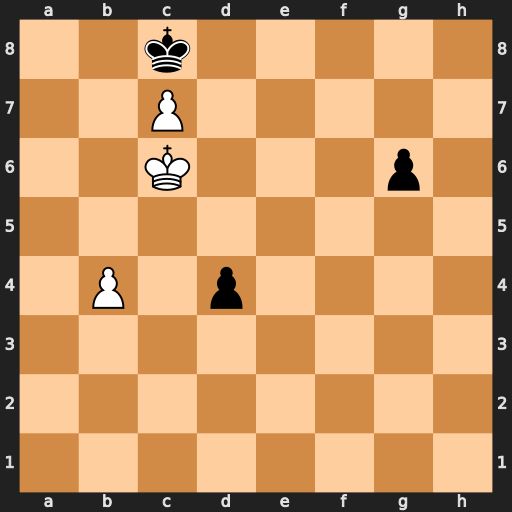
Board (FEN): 2k5/2P5/2K3p1/8/1P1p4/8/8/8
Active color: w
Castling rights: -
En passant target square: -
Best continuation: b5 d3 b6 d2 b7#